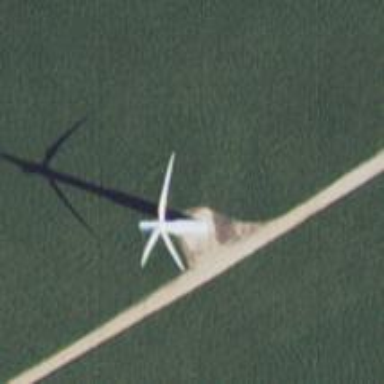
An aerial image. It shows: Wind turbine power generator.